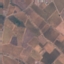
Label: PermanentCrop